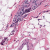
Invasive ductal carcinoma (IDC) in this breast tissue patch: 0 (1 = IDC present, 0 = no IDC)